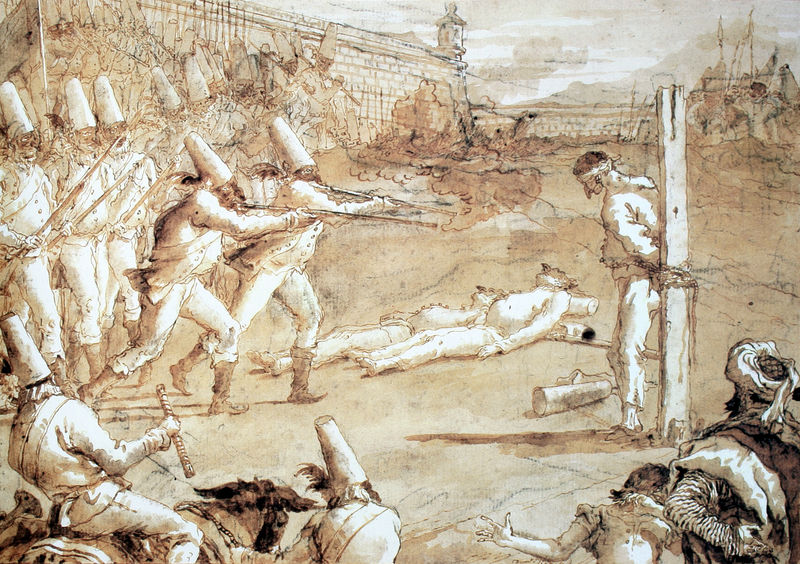
Titel: Das Exekutionskommando (Pulcinella)
Künstler: Giovanni Domenico Tiepolo
Standort: London
Institution: Privatsammlung
Schlagwörter: feder, himmel, kampf, mann, nackt, schatten, umhang, weiß, wolken, aquarell, menschen, braun, holz, hüte, licht, männer, pfeiler, rücken, schwarz, skizze, zeichnung, schal, tuch, beige, kappen, mützen, wand, architektur, augen, barock, falten, henker, hinrichtung, stein, tod, tot, toter, erde, feld, büsche, rauch, sträucher, boden, strick, blatt, pflanzen, esel, pferd, reiter, turm, schärpe, liegen, italien, venedig, stab, mauer, ziegel, grafik, linien, sepia, französisch, krieg, soldaten, kopftuch, gestreift, kordel, pfosten, barfuss, fugen, laviert, tusche, burg, orient, pfahl, seil, festung, militär, uniformen, waffen, jacken, leichen, soldat, strafe, tote, stiefel, heer, hubi, sterben, gewehr, regiment, binde, gebunden, stadtmauer, kanonen, fernrohr, opfer, töten, gewehre, gefangener, verbunden, turban, osmanisch, marat, lavierung, schießen, holzpfahl, sultan, augenbinde, fessel, federzeichnung, vermummt, schuss, maue, fes, gehöht, kegelhut, erschiessen, tiepolo, gefesselt, orientale, erschiessung, exekution, türken, belagerung, feind, zielen, fesselung, osman, marschall, marterpfahl, tötung, baionette, pulcinella, pulcinell, rurban, türcken, vollstreckung, yiepolo, bajonet, verurteilt, augen verbunden, ffiguren, jj, ppppfosten